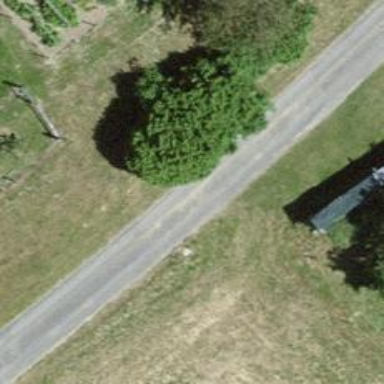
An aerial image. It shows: Unclassified road.